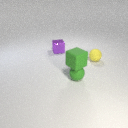
small yellow rubber sphere to the right of small purple metal cube